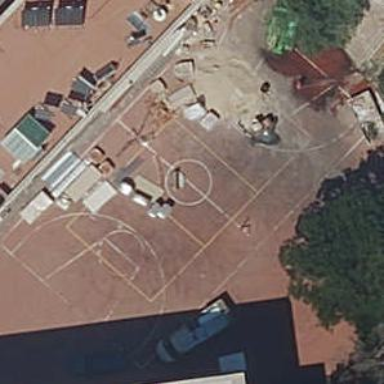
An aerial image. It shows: Concrete basketball court on leisure land pitch.